Question: I am trying to create a simple treasure hunt game using input boxes that act as both input fields and game display. The game has a hero - h and multiple killers - k, controlled by the computer, that try to kill the hero.
Here is an example board that I have:

So far I have hard coded some if statements to check the coordinates of the hero and a given killer (based on the input box that they are currently in) to figure out which way the killer should move (up,down,right,left and diagonally). However, it does not always find the best direction to go for.
'''
if (killerX < heroX) {
if (killerY < heroY) {
console.log("move down andright");
} else if (killerY > heroY) {
console.log("move up and right");
}
}
'''
I was thinking about using Dijkstra's algorithm but I do not know how to implement it for my given problem. I am looking for a more efficient alternative for finding which way the killer has to move in order to get closer to the hero.
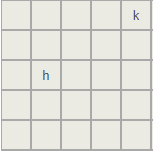
Answer: Perhaps something like:
'''
function getMove(killerX, killerY, heroX, heroY) {
let move = [];
if (killerY < heroY) {
move.push("up");
} else if (killerY > heroY) {
move.push("down");
}
if (killerX < heroX) {
move.push("left");
} else if (killerX > heroX) {
move.push("right");
}
if (move.length) {
return "move " + move.join(" and ");
}
return "you've got them!";
}
'''
The reason for the array is that you may not always need to move both vertically and horizontally.
In that, I've assumed that toward zero is "up" and "left" (which doesn't quite match your question, but I think your text is just an example).
Live Example with tests:
'''
function getMove(killerX, killerY, heroX, heroY) {
let move = [];
if (killerY < heroY) {
move.push("up");
} else if (killerY > heroY) {
move.push("down");
}
if (killerX < heroX) {
move.push("left");
} else if (killerX > heroX) {
move.push("right");
}
if (move.length) {
return "move " + move.join(" and ");
}
return "you've got them!";
}
function test(killerX, killerY, heroX, heroY, expect) {
let move = getMove(killerX, killerY, heroX, heroY);
console.log('(${killerX}, ${killerY}), {${heroX}, ${heroY}): ${move} <== ${move === expect ? "OK" : "ERROR, should be: " + expect}');
}
test(3, 3, 3, 4, "move up");
test(3, 3, 1, 4, "move up and right");
test(3, 3, 1, 3, "move right");
test(3, 3, 1, 1, "move down and right");
test(3, 3, 3, 1, "move down");
test(3, 3, 4, 1, "move down and left");
test(3, 3, 4, 3, "move left");
test(3, 3, 4, 4, "move up and left");
'''
'''
.as-console-wrapper {
max-height: 100% !important;
}
'''